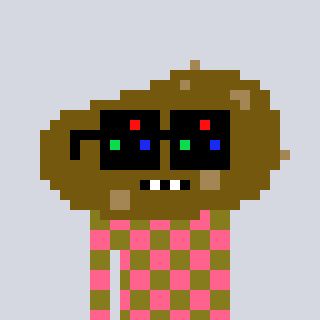
a pixel art character with square black sunglasses, a potato-shaped head and a gunk-colored body on a cool background